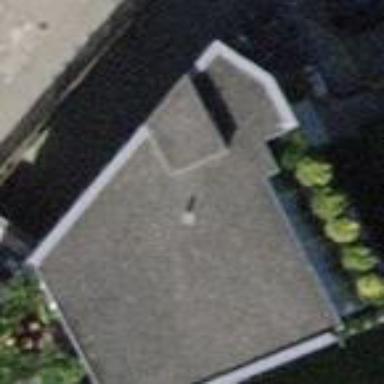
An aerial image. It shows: Flat-roofed apartment building.